Interaction volume radius: 5 \u00c5
Interaction volume height: 35 \u00c5
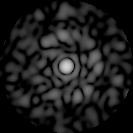
Disorder parameter: 0.8532